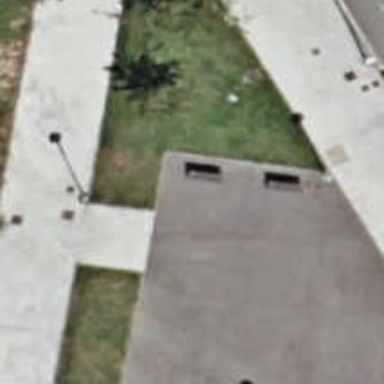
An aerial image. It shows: Brown bench in the vicinity.